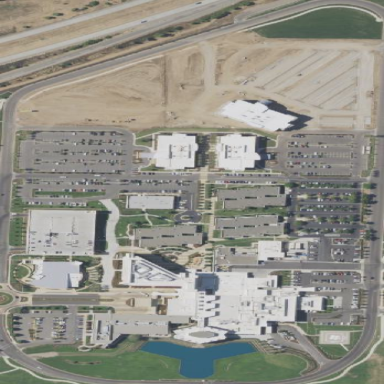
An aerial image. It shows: Healthcare facility identified as hospital.